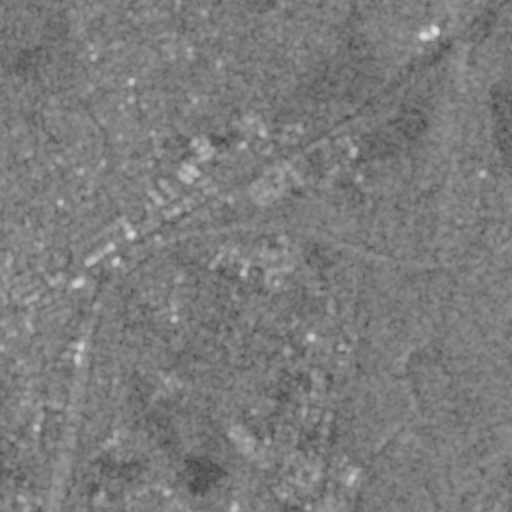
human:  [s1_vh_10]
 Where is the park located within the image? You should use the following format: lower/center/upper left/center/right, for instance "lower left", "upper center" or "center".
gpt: The park is located in the upper left of the image.
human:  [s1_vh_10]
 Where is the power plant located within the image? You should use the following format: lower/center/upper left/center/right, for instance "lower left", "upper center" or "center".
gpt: The power plant is located in the center left of the image.
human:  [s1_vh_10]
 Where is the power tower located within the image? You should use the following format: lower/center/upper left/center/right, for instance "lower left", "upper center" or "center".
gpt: The power tower is located in the lower left of the image.
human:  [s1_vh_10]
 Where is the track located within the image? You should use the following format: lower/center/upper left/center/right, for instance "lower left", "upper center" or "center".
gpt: There is no track in the image.

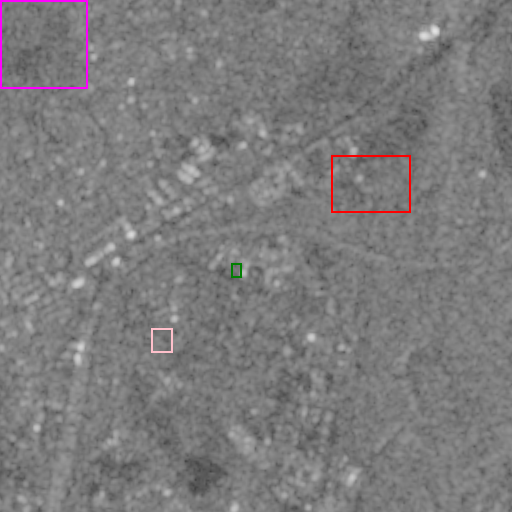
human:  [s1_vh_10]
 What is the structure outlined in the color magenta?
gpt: The structure outlined in magenta is a park.
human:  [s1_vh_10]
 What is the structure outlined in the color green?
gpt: The structure outlined in green is a parking lot.
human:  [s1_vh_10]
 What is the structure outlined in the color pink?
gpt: The structure outlined in pink is a power substation.
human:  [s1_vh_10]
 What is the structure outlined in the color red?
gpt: The structure outlined in red is a wastewater plant.
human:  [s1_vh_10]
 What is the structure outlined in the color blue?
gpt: There is no blue outline.